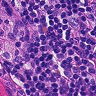
Metastatic tissue present: no